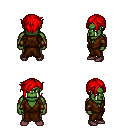
a pixel art fantasy rpg character, male body template, orc, green skin, brown robe, teal pants, red pixie cut hairstyle, cloth bracers, maroon shoes, four views (front, back, left, right), 2x2 character sprite sheet, small pixel art, hard edges, no anti-aliasing